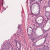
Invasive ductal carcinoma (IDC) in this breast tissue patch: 1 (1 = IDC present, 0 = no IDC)